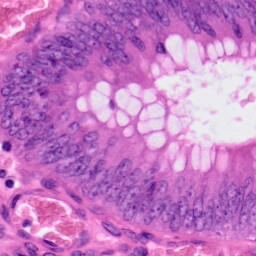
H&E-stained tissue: Colon